Field crop: maize
Growth stage: 2
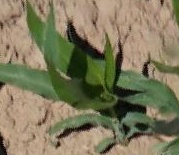
Species: maize